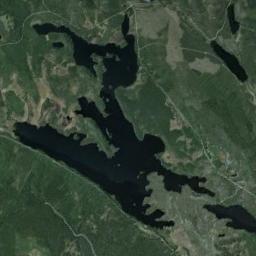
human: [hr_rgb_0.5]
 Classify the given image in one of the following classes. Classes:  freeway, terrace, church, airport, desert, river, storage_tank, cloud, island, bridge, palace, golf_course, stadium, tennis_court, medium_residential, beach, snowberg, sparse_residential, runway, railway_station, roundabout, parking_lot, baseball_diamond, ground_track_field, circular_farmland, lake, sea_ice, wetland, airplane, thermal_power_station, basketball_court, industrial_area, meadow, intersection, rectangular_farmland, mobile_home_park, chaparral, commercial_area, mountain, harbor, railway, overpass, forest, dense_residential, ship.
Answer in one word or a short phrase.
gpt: lake